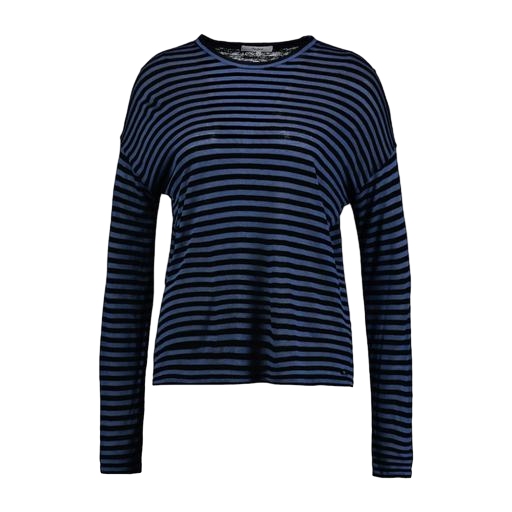
blue long-sleeved striped top, blue women's striped long-sleeve t-shirt, black striped long-sleeve t-shirt, white background